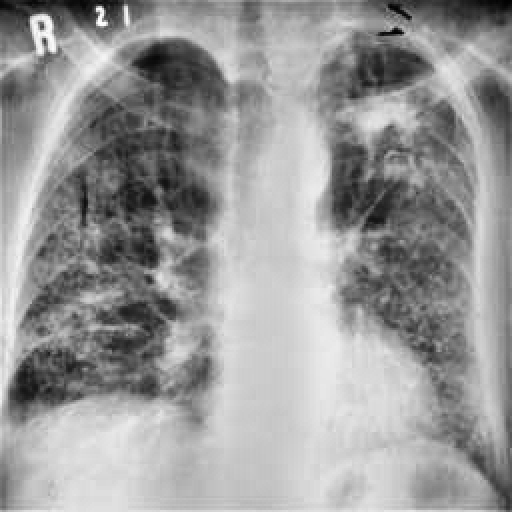
Finding: TUBERCULOSIS